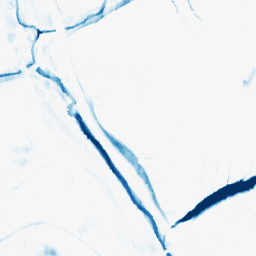
Category: morphological
Decomposition family: morphological_ellipse
Decomposition parameters: operation: closing
width: 20
height: 5
Upsampling method: bicubic_16x
Upsampling parameters: scale: 16
Upsampling scale: 16